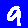
Digit: 9